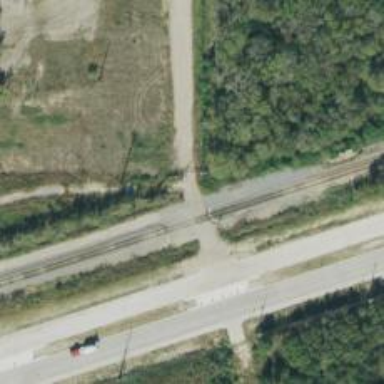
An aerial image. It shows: Stop road.